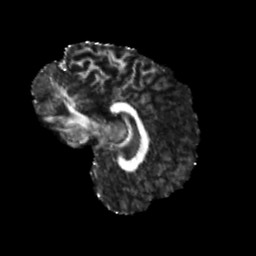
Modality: FA
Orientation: sagittal
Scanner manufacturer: siemens
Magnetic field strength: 3 T
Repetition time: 4 s
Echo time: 0.0594 s